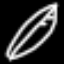
Label: leaf